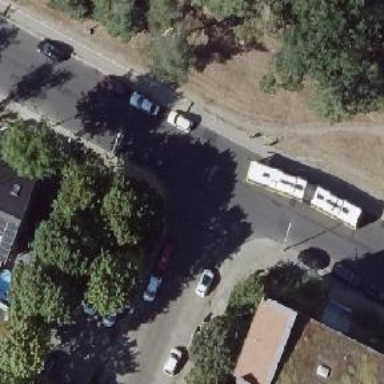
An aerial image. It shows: Public transport stop position.